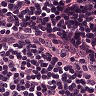
Metastatic tissue present: no